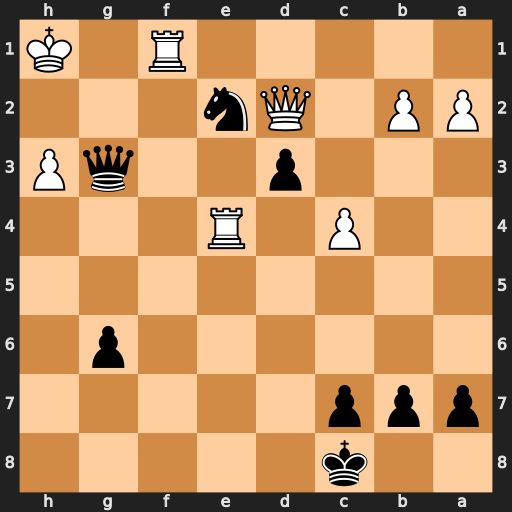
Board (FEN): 2k5/ppp5/6p1/8/2P1R3/3p2qP/PP1Qn3/5R1K
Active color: b
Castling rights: -
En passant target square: -
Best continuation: Qxh3#